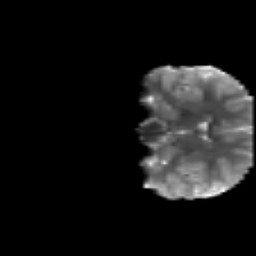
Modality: T2w
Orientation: coronal
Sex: female
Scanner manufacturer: siemens
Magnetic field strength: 3 T
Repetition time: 5 s
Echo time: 0.071 s